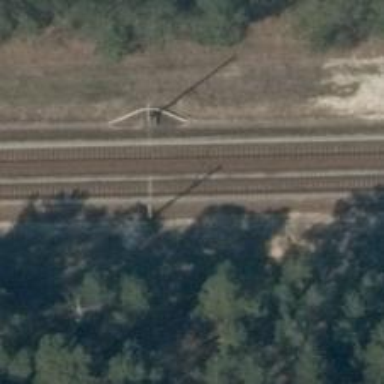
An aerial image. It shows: Railway milestone with catenary mast.